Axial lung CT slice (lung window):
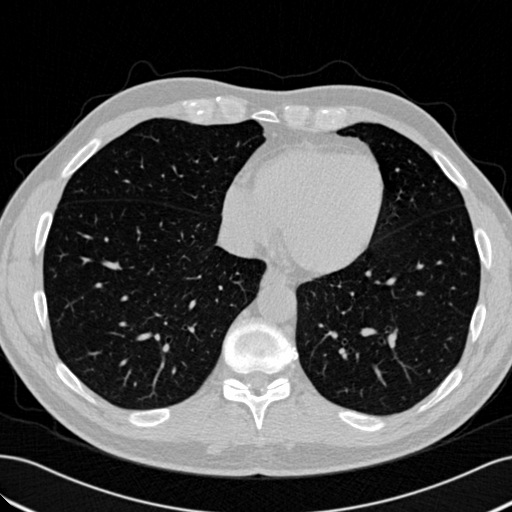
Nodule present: no